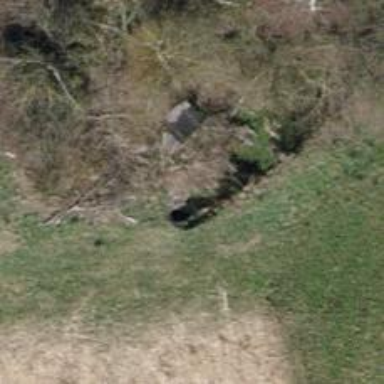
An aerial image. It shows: Culvert tunnel.